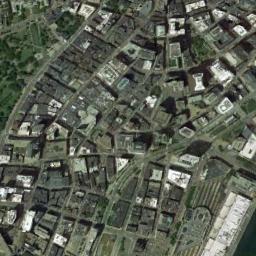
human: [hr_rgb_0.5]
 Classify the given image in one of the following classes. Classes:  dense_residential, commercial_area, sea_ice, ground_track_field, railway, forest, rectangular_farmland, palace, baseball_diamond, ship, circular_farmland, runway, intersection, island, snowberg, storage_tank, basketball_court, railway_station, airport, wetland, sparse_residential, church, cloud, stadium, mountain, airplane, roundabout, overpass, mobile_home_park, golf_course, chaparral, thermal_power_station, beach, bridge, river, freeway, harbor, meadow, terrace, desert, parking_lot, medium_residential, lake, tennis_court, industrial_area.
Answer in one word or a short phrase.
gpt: commercial_area